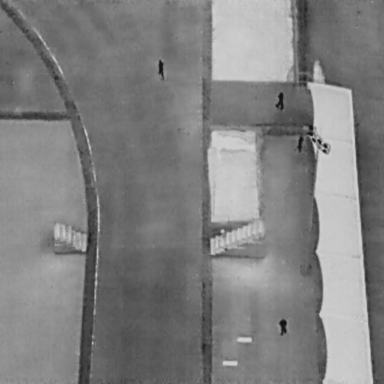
There are four People in the infrared image.